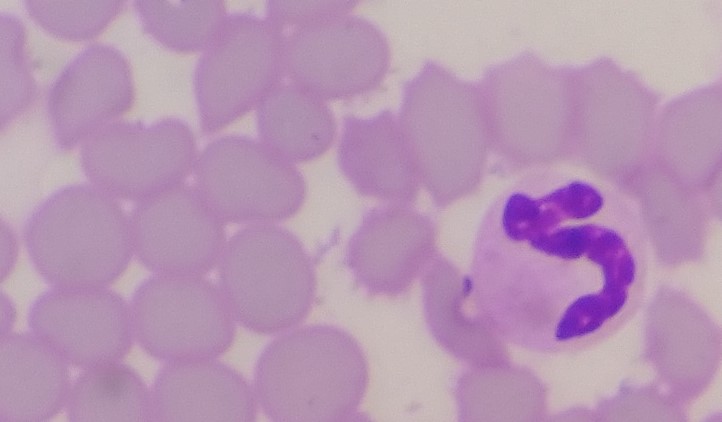
White blood cell type: Neutrophil